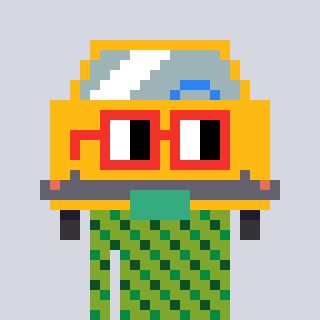
a pixel art character with square red glasses, a taxi-shaped head and a slimegreen-colored body on a cool background